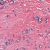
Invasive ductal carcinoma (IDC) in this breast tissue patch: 1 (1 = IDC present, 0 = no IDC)